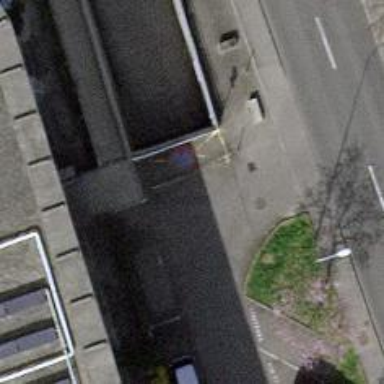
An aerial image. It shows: Parking entrance.